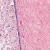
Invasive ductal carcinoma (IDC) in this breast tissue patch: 0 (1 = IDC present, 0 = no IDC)